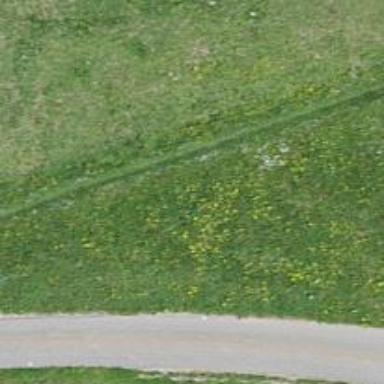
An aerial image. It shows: Path covered with grass.